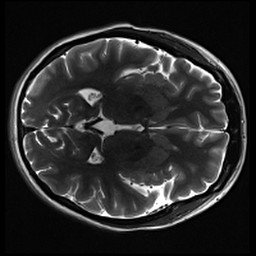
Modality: inplaneT2
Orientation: axial